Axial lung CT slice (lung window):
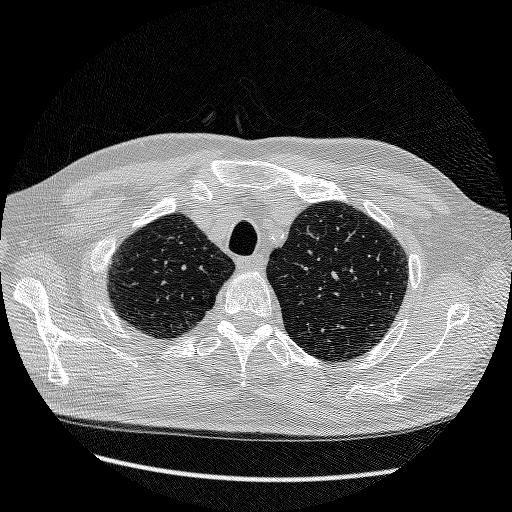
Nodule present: no